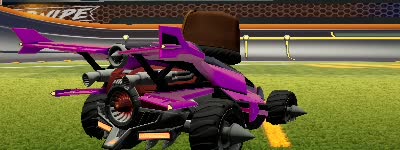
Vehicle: aftershock